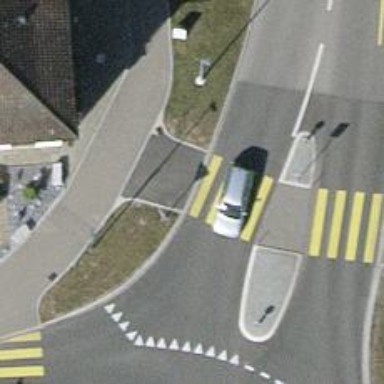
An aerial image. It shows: Kerb serving as barrier.